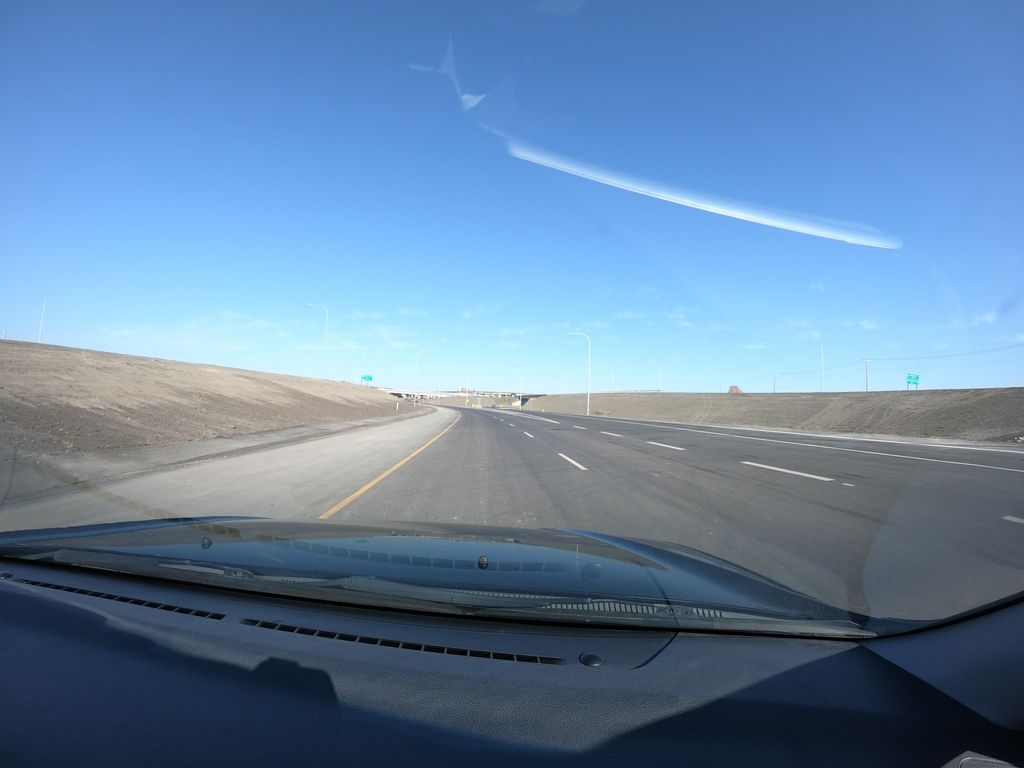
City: calgary